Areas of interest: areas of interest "Parking Lot"
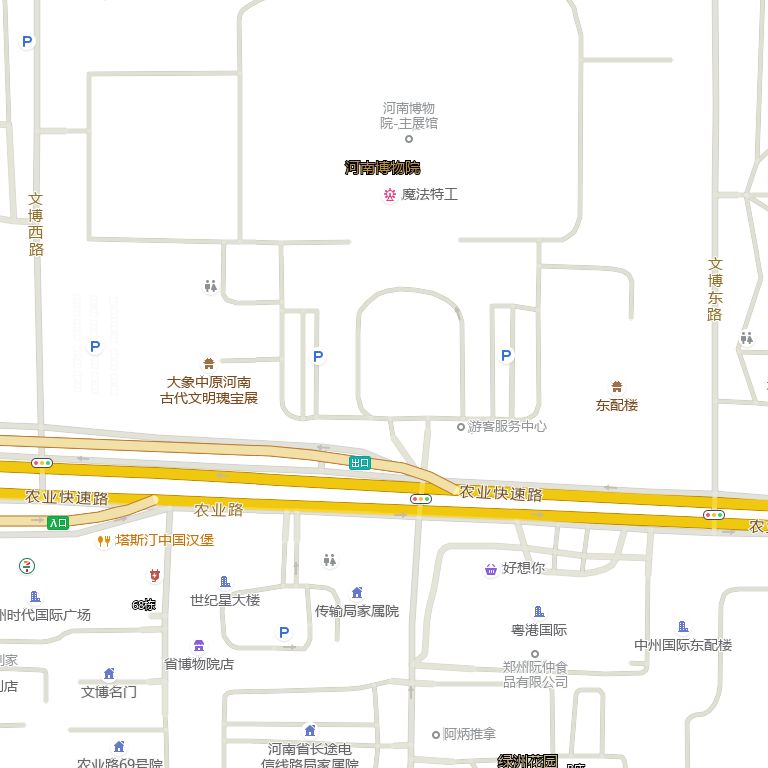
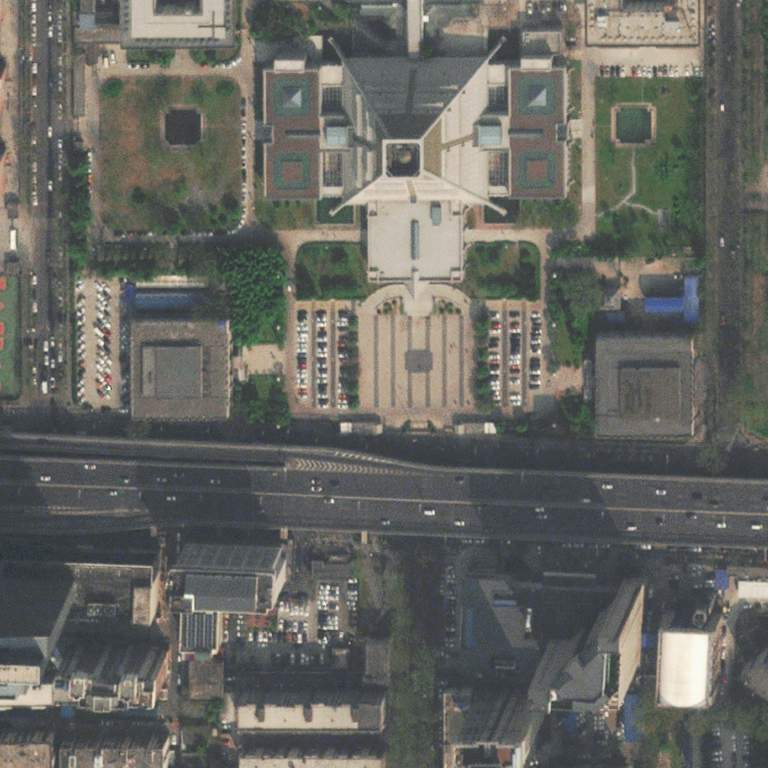